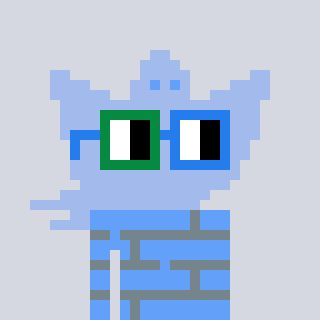
a pixel art character with square green and blue glasses, a ghost-B-shaped head and a blue-colored body on a cool background